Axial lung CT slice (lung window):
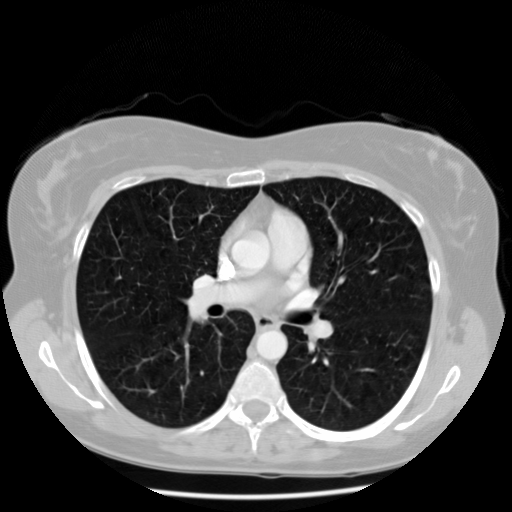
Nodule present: no